Field crop: maize
Growth stage: 2
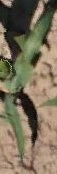
Species: maize